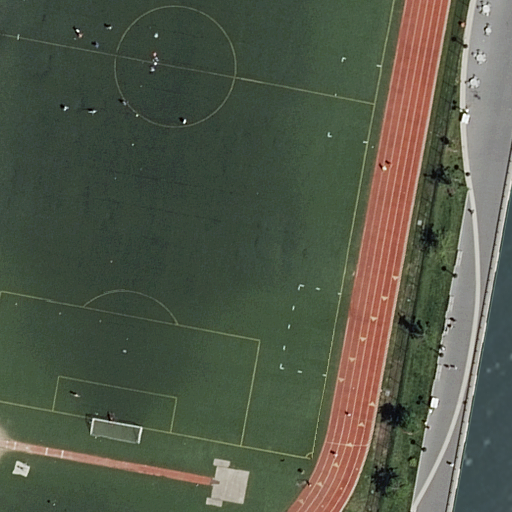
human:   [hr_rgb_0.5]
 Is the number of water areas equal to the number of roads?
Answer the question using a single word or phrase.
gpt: yes

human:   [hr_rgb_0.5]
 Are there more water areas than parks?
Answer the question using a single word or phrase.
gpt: no

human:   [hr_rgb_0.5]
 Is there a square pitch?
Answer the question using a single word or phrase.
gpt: no

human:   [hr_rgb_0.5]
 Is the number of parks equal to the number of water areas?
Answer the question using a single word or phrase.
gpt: yes

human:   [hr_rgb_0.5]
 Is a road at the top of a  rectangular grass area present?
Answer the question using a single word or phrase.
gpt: no

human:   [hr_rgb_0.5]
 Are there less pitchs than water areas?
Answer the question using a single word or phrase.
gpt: no

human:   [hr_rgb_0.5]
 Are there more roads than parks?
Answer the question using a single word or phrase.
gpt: no

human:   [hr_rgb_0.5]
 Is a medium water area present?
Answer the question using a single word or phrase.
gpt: yes

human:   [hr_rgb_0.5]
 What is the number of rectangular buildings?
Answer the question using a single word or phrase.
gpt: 0

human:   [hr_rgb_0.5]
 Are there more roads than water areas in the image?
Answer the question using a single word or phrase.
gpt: no

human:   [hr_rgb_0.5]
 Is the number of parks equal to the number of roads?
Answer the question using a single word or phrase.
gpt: yes

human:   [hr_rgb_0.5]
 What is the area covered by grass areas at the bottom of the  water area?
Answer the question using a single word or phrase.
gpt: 0m2

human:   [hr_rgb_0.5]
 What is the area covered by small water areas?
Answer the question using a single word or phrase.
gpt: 0m2

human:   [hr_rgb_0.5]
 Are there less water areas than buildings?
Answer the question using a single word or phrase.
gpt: no

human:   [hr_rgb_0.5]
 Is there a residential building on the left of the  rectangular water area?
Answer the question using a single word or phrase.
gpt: no

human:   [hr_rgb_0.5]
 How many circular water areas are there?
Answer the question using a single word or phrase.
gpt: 0

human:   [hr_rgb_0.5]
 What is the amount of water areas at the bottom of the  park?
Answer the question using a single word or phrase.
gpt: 0

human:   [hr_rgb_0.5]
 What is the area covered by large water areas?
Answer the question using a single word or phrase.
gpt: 0m2

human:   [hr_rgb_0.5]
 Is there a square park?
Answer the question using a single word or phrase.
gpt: no

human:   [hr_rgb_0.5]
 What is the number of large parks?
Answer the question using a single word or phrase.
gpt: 1

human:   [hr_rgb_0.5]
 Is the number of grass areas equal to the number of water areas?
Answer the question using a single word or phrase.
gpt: no

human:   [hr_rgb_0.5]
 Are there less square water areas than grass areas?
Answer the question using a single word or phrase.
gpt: yes

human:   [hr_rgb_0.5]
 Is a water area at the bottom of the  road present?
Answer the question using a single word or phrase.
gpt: no

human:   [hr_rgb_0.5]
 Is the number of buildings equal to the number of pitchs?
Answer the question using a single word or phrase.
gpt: no

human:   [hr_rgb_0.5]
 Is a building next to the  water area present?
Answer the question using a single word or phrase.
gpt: no

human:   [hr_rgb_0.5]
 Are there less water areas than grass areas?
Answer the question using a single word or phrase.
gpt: yes

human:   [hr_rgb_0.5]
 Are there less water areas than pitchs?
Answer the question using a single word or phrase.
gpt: yes

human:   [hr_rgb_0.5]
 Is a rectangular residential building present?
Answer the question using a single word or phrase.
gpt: no

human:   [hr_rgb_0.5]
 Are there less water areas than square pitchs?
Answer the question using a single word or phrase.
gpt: no

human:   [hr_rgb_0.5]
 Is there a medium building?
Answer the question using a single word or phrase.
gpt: no

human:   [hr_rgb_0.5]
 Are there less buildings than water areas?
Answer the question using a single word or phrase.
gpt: yes

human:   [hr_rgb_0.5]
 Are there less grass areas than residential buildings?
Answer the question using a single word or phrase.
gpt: no

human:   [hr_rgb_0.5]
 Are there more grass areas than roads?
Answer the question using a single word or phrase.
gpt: yes

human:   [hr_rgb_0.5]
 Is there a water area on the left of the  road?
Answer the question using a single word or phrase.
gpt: no

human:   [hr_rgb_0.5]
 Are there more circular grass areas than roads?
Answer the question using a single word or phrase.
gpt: no

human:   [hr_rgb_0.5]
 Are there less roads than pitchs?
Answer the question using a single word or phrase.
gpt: yes